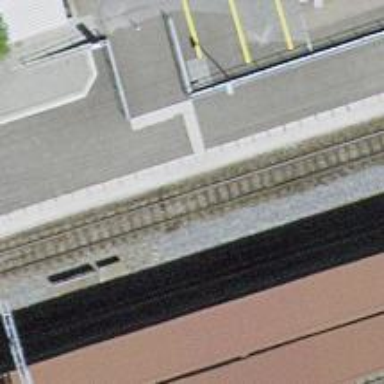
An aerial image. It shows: Railway stop with public transport stop position.